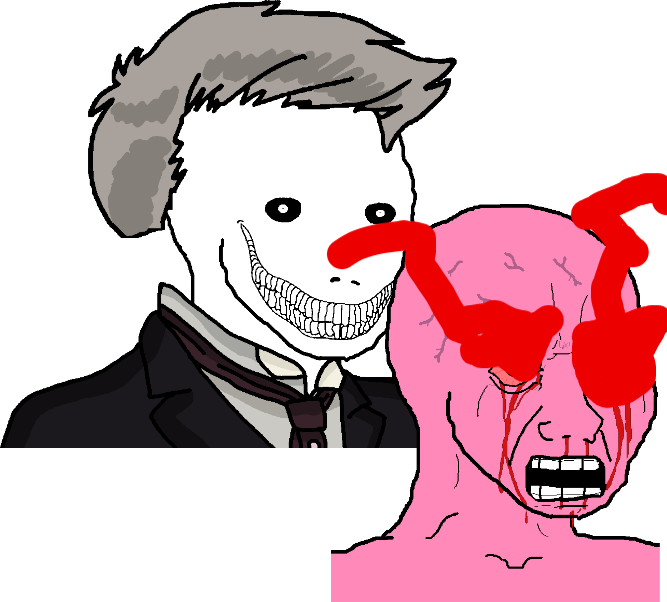
Label: 5_Oomer